Question: I'm trying to decrease the height of the triangle made using css to fill in the div "box"
here is the fiddle <URL>
'''
.triangle-down{
width: 50%;
height: 0;
padding-left: 50%;
padding-top: 50%;
overflow: hidden; }
.triangle-down div {
width: 0;
height: -600px;
margin-left:-500px;
margin-top:-500px;
border-left: 500px solid transparent;
border-right: 500px solid transparent;
border-top: 500px solid #039dd4;
'''
}
here is what i'm expecting to achieve:

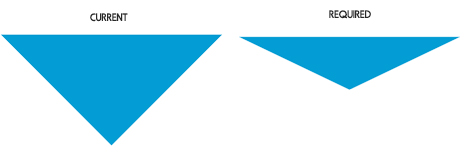
Answer: '''
.triangle-down{
width: 50%;
height: 0;
padding-left: 50%;
padding-top: 50%;
overflow: hidden; }
.triangle-down div {
width: 0;
height: -600px;
margin-left:-500px;
margin-top:-500px;
border-left: 1200px solid transparent;
border-right: 1200px solid transparent;
border-top: 500px solid #039dd4;
'''
This goes off-screen but works!
If you are willing to reduce the overall sizes, then you can see it just as well in that tiny screen but the concept remains the same
See <URL>